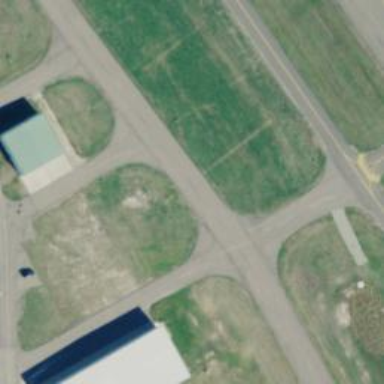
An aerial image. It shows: Asphalt taxiway at the airport.